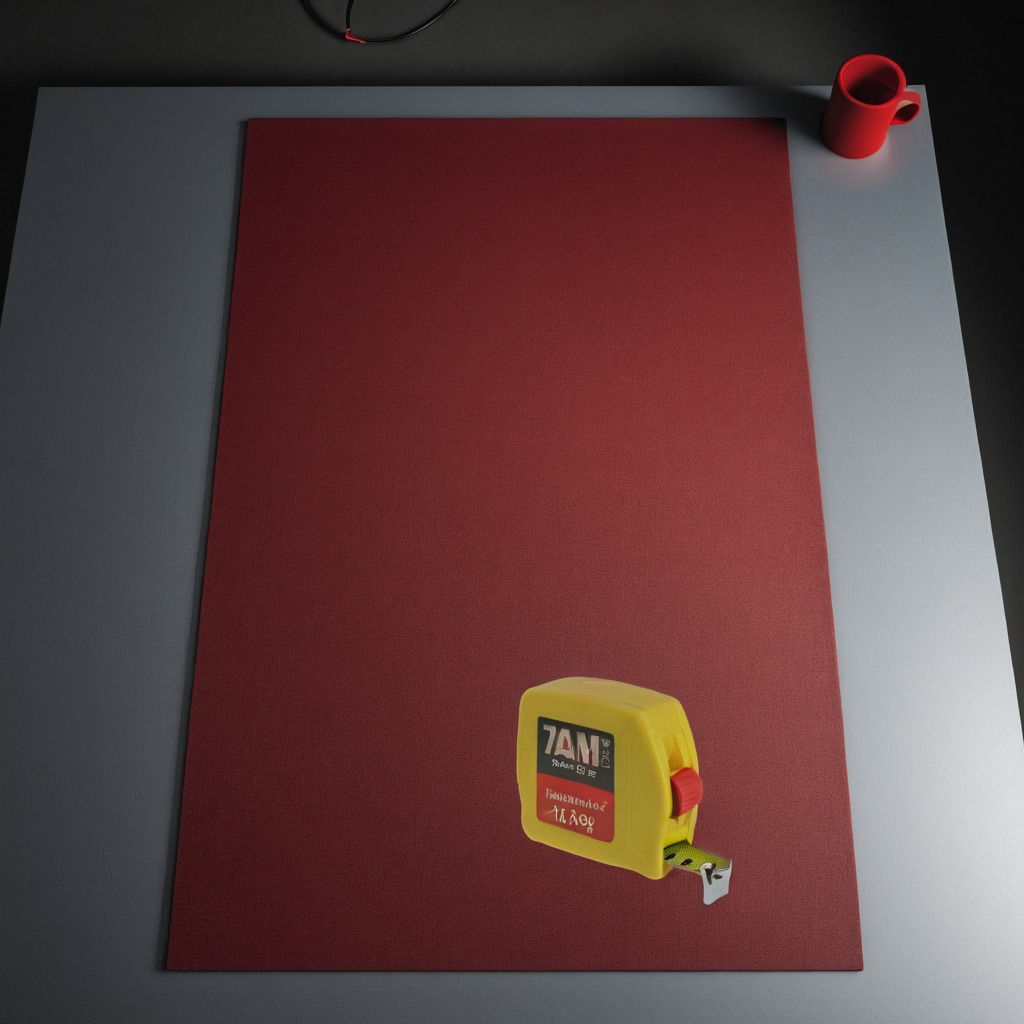
A measuring tape is lying on the clean granite tabletop.